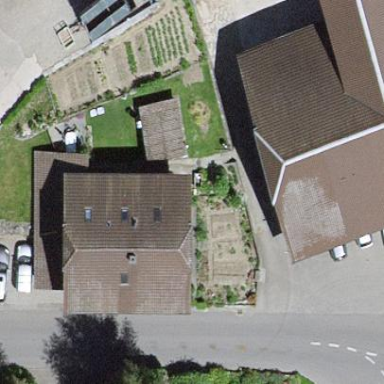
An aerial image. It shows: Residential building.